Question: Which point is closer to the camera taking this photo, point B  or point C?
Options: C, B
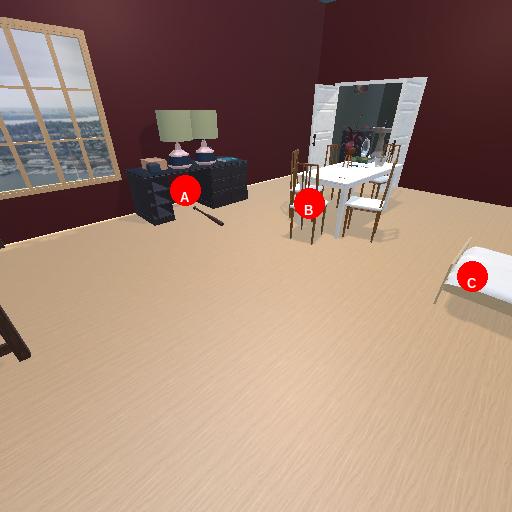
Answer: C